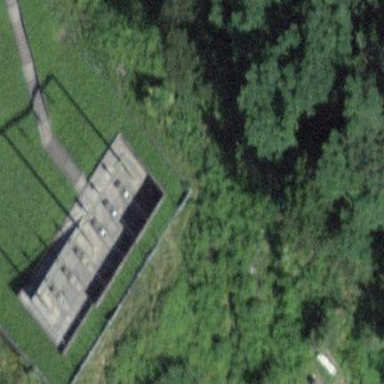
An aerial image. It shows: Power substation enclosed by fence.